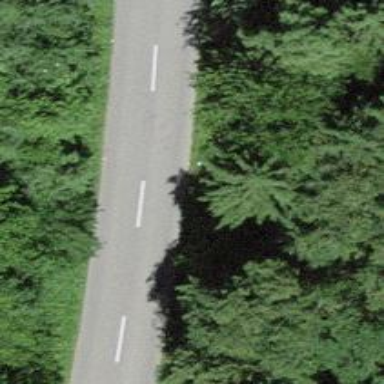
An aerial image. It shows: Tertiary road.